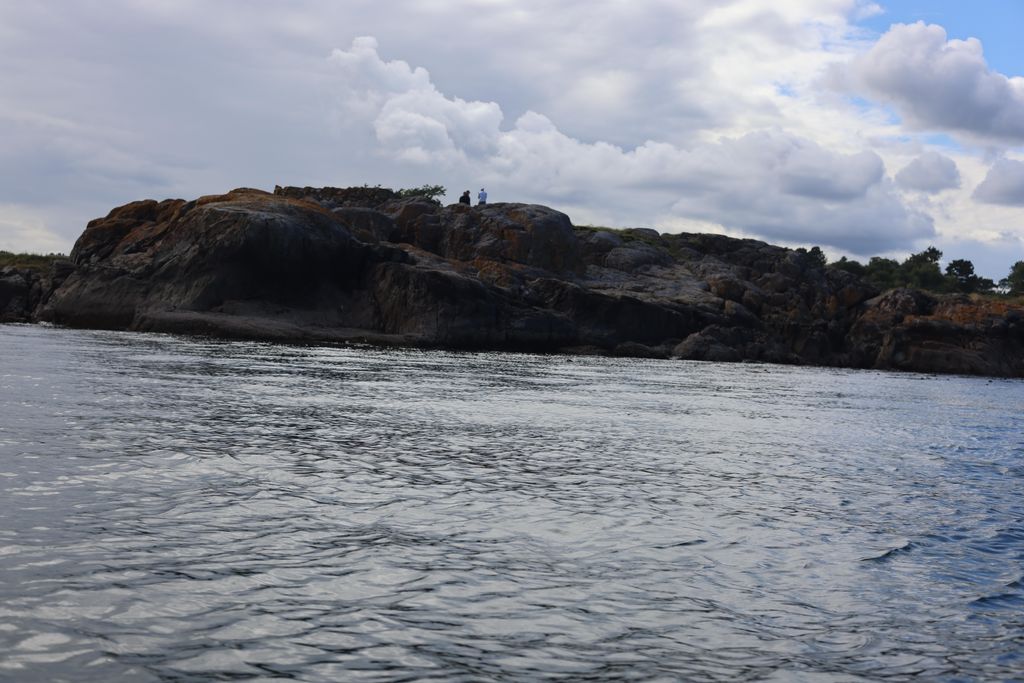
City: victoria